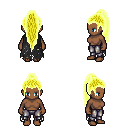
a pixel art fantasy rpg character, female body template, human, dark skin, black tattered cape, metal pants, gold extra-long topknot hairstyle, four views (front, back, left, right), 2x2 character sprite sheet, small pixel art, hard edges, no anti-aliasing